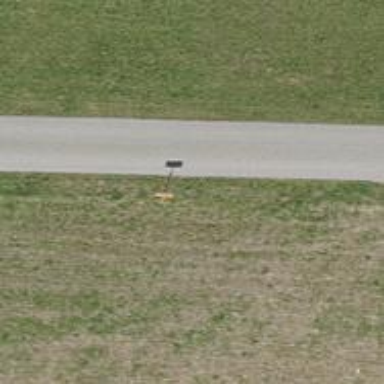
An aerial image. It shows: Pole with roof cover.